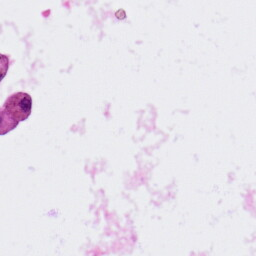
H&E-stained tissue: Lung